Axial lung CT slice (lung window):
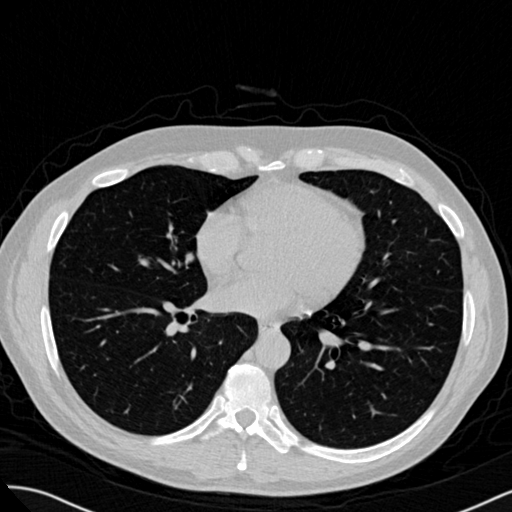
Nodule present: no